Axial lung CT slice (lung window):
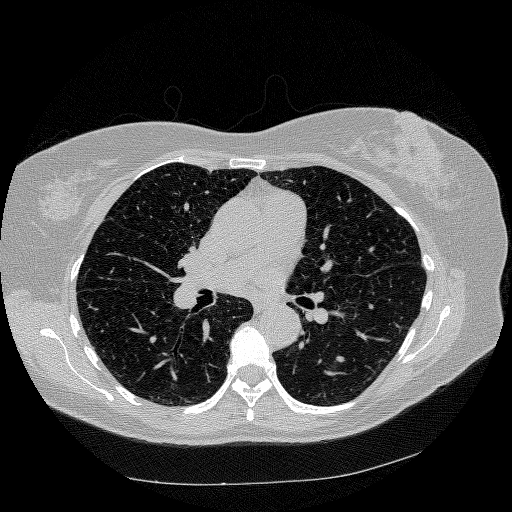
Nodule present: no